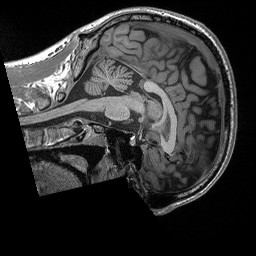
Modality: T1w
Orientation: sagittal
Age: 25
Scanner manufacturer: siemens
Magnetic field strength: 3 T
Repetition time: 2.3 s
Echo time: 0.00296 s